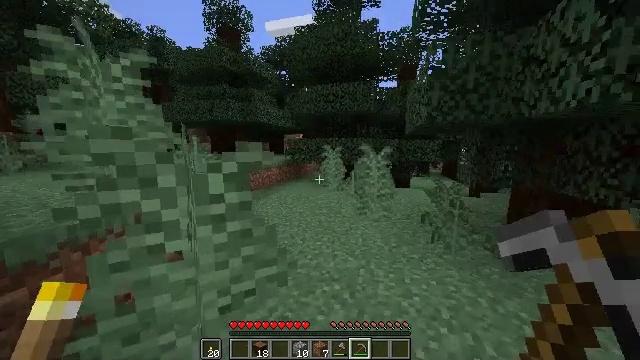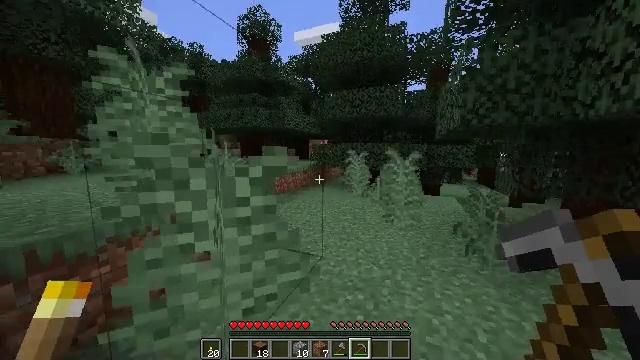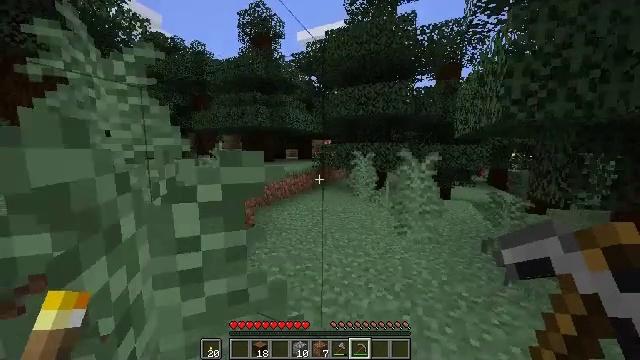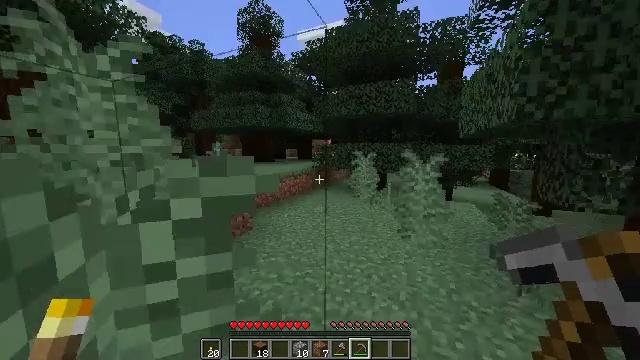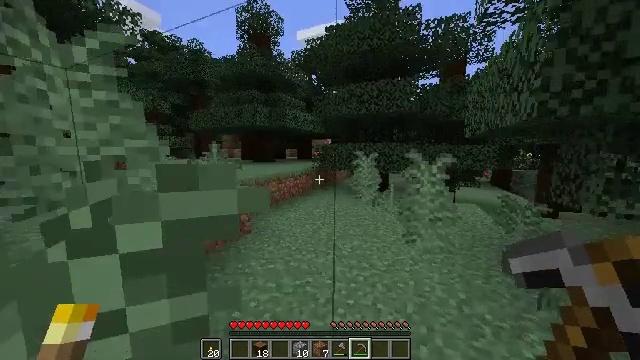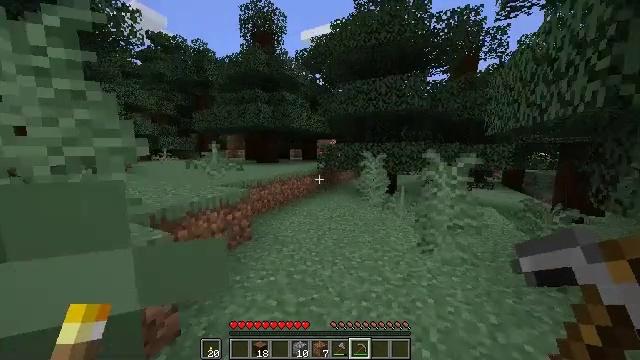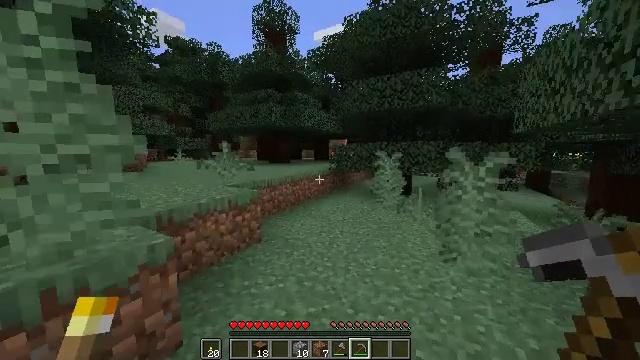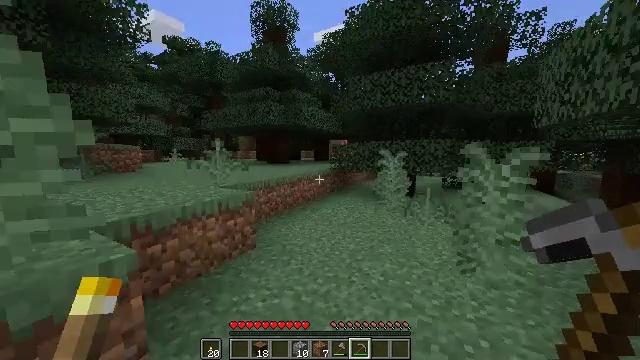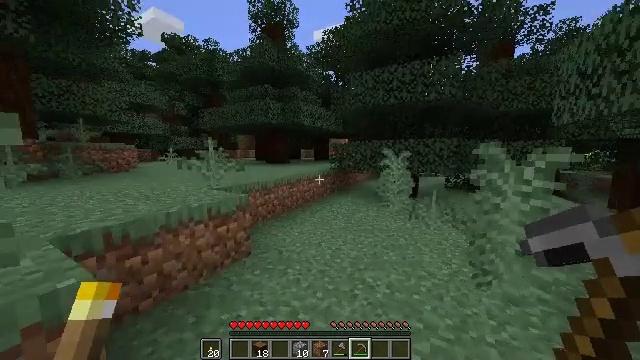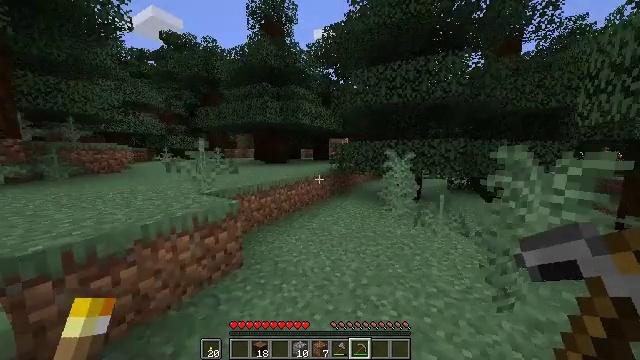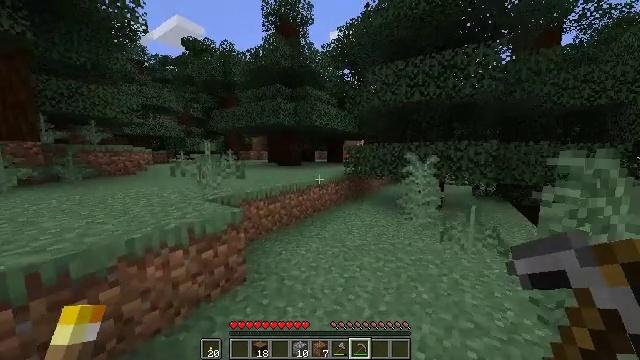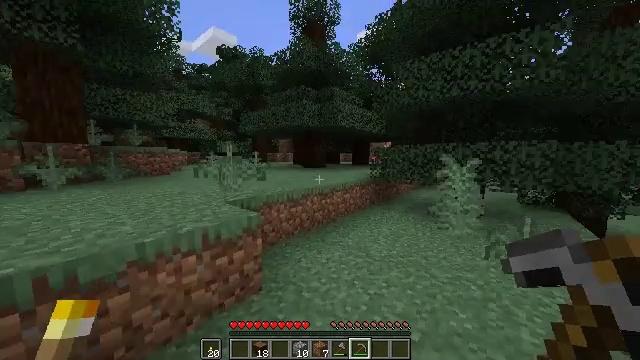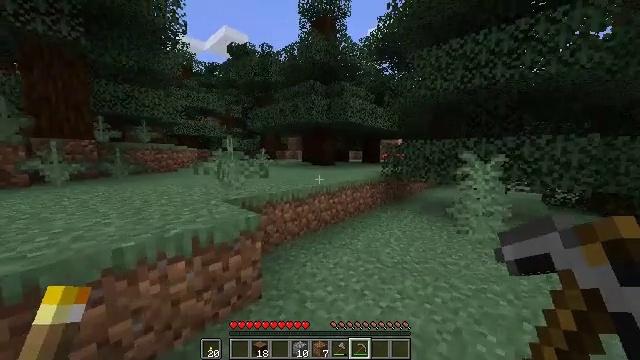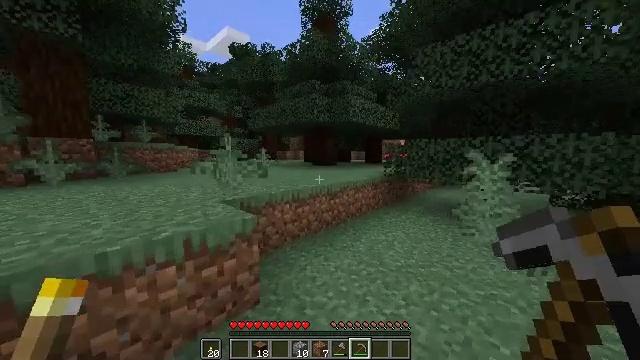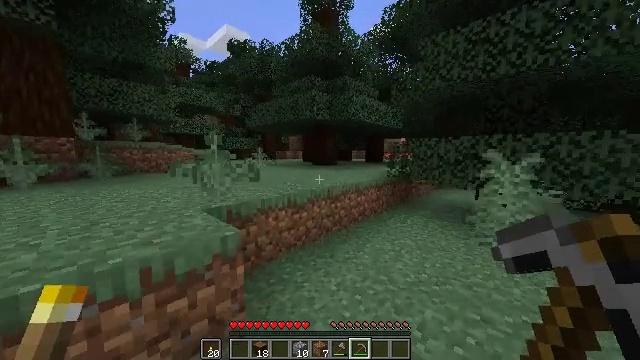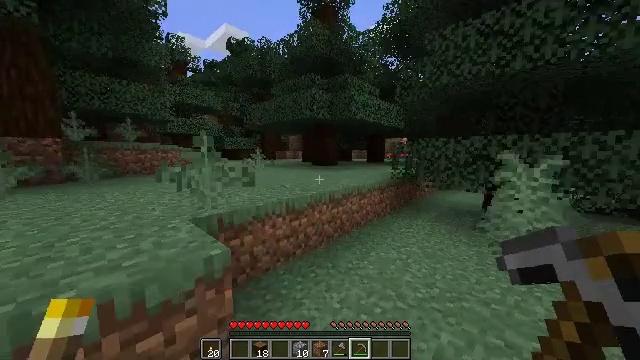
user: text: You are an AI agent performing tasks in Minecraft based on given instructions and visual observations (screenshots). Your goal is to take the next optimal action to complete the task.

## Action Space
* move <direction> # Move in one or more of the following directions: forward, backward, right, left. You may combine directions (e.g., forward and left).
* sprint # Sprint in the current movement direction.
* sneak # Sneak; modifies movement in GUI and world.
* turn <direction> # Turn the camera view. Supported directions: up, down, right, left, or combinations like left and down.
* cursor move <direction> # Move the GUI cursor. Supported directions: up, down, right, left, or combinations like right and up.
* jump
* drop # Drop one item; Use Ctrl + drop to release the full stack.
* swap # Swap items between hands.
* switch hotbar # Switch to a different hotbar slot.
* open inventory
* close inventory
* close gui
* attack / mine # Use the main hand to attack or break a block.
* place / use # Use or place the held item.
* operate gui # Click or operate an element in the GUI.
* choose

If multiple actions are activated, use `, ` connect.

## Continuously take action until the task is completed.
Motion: motion action
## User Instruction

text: Harvest grass block to clear the area.
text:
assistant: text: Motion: move forward, turn left and up
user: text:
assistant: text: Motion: move forward, turn left
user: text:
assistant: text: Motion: move forward
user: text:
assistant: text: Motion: move forward
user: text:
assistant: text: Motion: move forward, turn left
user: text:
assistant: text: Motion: move forward, turn left
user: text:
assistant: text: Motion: move forward
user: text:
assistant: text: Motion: move forward
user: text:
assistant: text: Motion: move forward
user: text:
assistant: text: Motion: move forward, turn left
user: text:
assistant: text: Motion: move forward, turn left
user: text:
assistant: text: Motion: move forward, turn left
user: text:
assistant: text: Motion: move forward
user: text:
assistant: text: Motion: move forward
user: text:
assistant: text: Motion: move forward
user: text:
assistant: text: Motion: move forward
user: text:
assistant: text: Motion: move forward
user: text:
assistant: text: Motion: move forward
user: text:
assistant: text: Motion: move forward
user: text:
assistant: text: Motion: move forward
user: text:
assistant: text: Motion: move forward, jump
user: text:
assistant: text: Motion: move forward, jump
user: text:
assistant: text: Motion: move forward, jump
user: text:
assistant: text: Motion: move forward, jump
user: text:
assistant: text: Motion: move forward
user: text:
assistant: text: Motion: move forward
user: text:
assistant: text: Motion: move forward
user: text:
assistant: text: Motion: move forward
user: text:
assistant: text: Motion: move forward
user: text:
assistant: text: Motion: move forward